Interaction volume radius: 5 \u00c5
Interaction volume height: 15 \u00c5
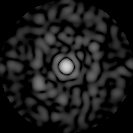
Disorder parameter: 0.8206